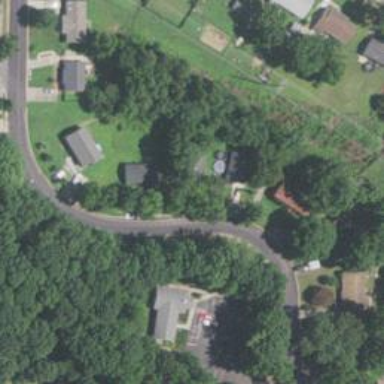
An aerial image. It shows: Residential area within neighborhood.